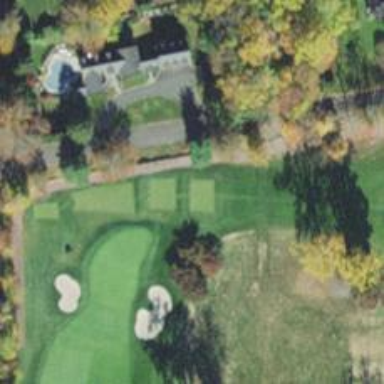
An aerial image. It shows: Path for both road and golf.